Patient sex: F
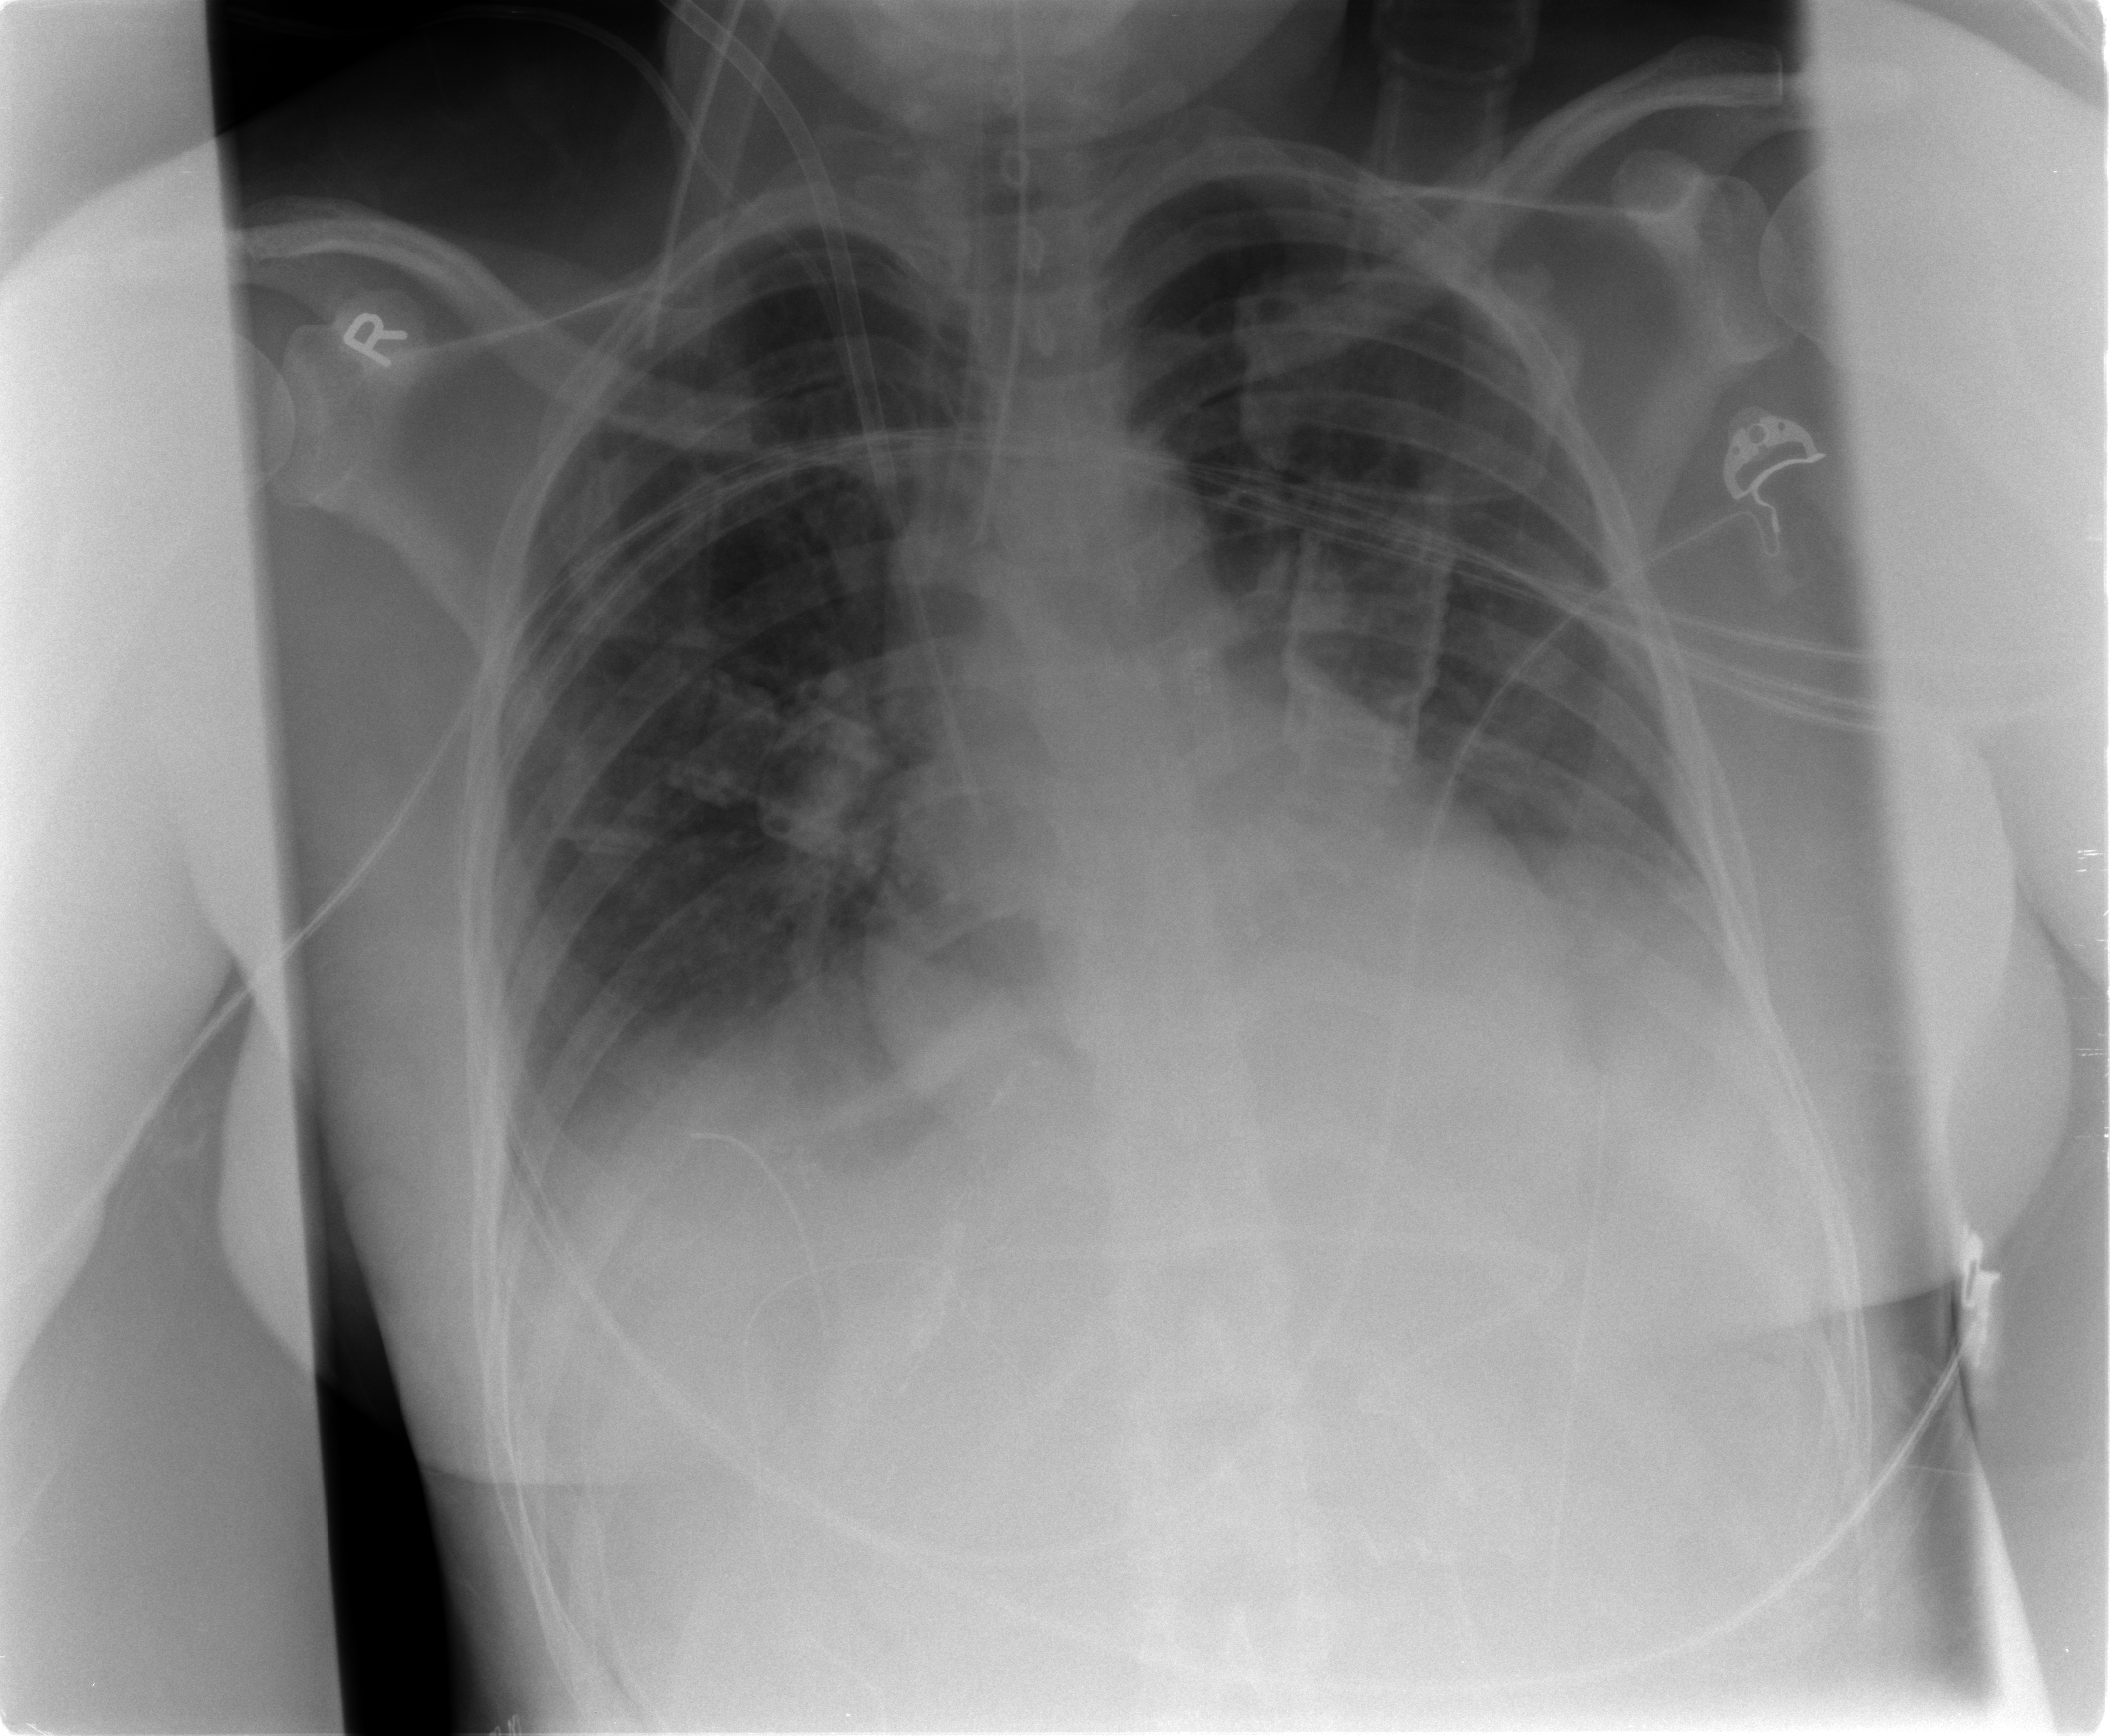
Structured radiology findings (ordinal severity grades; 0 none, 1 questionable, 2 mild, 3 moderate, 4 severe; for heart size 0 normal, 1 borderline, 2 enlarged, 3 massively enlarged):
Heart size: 0
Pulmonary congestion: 2
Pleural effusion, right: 2
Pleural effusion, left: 2
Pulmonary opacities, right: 0
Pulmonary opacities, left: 0
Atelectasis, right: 2
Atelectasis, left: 2